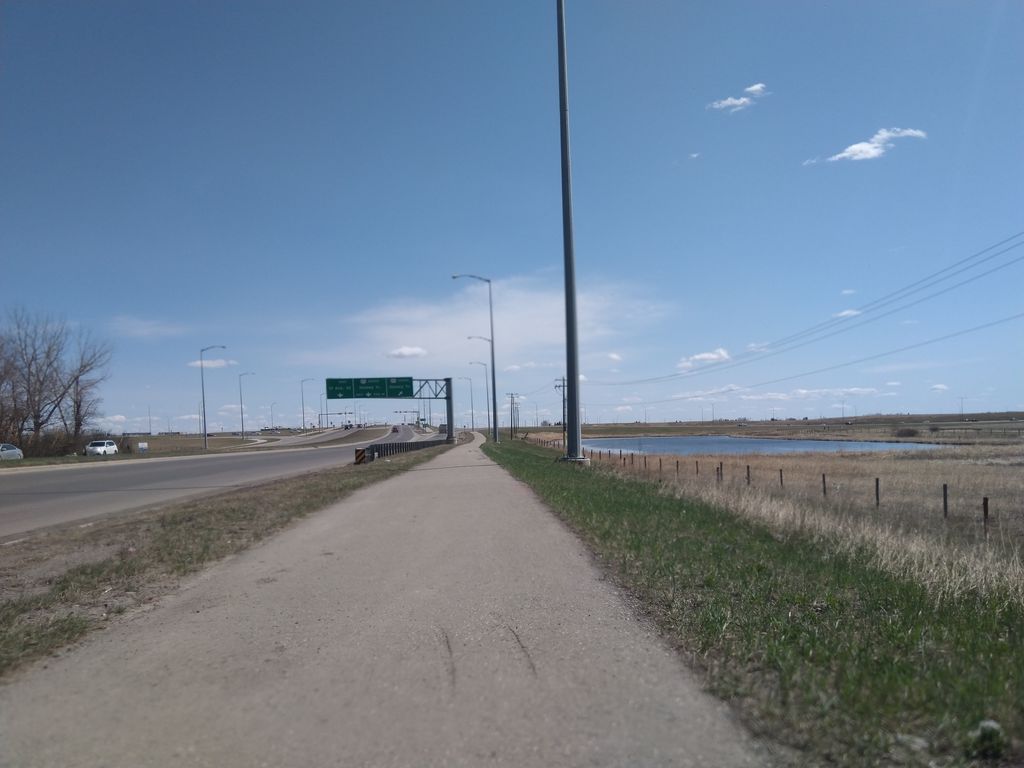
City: calgary